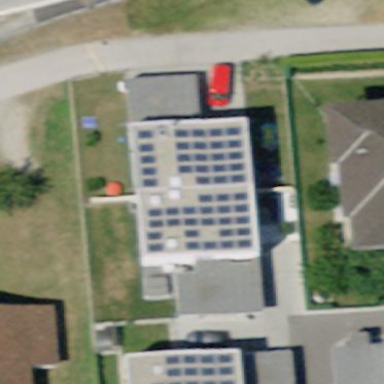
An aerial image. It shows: Solar power generator with photovoltaic panels.